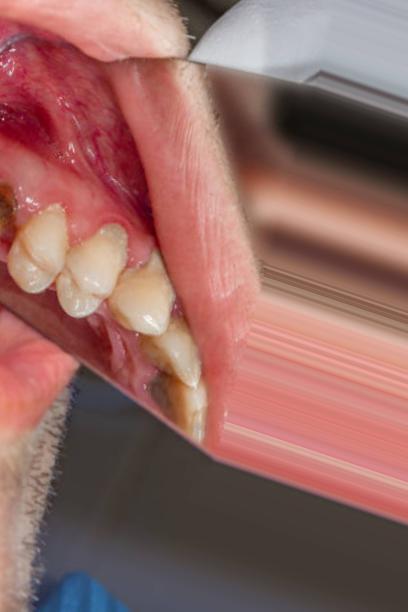
Condition: Caries